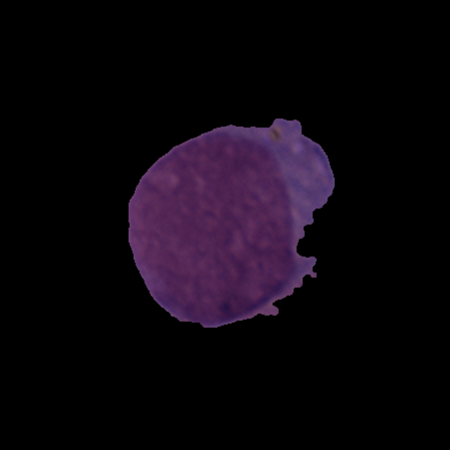
Label: healthy